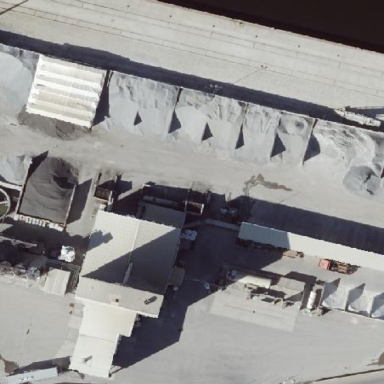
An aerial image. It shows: Industrial area with asphalt plant.